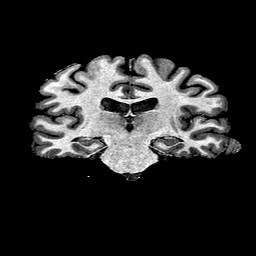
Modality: T1w
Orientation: sagittal
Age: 24
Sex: male
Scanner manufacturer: ge
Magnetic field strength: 3 T
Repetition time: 7.66 s
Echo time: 0.003476 s